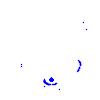
Particle: pion